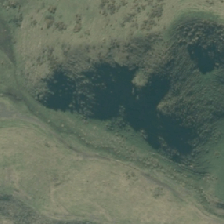
Land cover: grose_broom